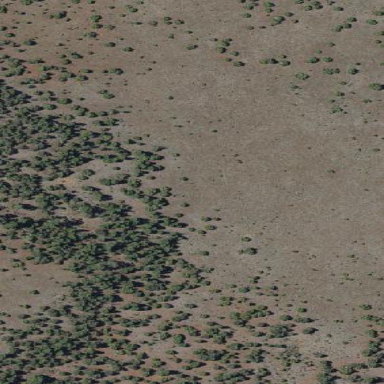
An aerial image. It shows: Patch of scrub vegetation.